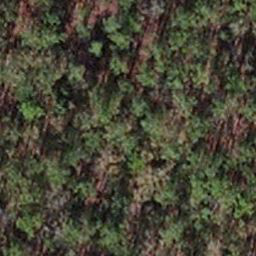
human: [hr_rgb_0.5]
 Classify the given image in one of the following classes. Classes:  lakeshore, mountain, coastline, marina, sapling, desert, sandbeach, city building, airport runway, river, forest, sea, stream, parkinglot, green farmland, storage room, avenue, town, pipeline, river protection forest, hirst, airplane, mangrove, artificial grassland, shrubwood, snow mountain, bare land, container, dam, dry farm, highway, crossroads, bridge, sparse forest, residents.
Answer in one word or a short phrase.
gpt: sapling